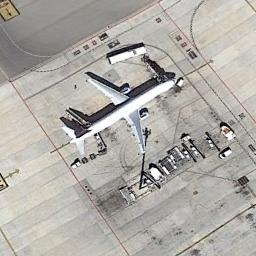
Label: airplane